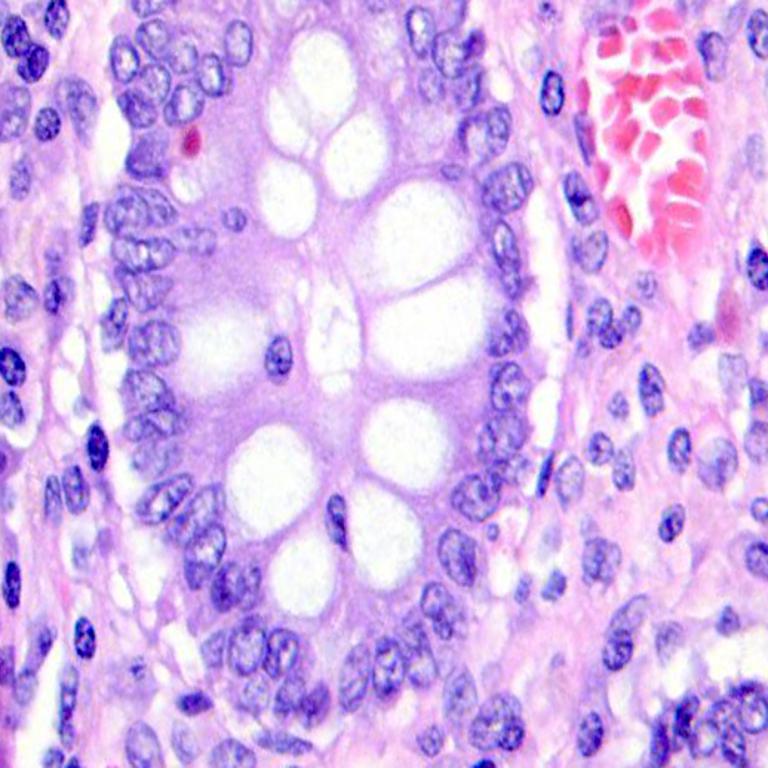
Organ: colon
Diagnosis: benign